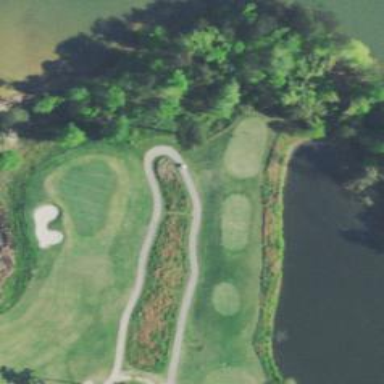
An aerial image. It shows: Pathway for golfing.